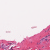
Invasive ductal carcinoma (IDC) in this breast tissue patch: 0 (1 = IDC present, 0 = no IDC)